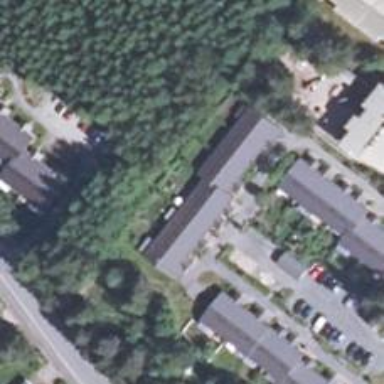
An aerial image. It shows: Terrace building.